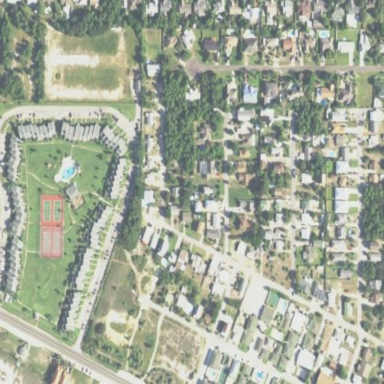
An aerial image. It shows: Residential area consisting of single-family homes.